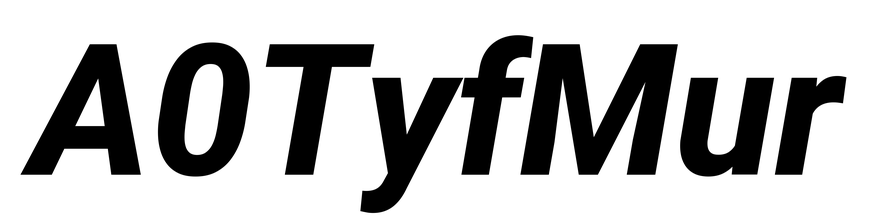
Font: Roboto-Italic_ExtraBold_Italic